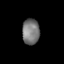
Tissue: skin
Cell type: Epithelial cells
Senescence score: 0.1805
Nuclear area (px): 437
Mean DAPI intensity: 118.872